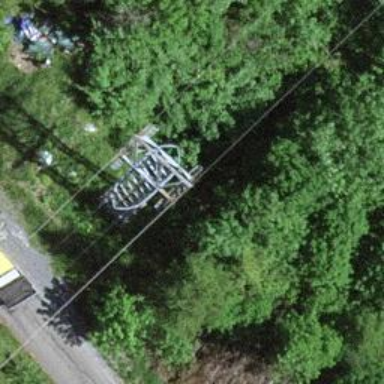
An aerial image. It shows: Pylon used for aerialway.